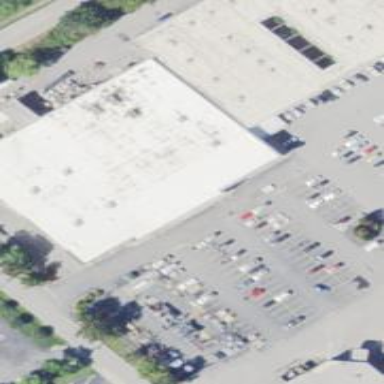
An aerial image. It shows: Supermarket.